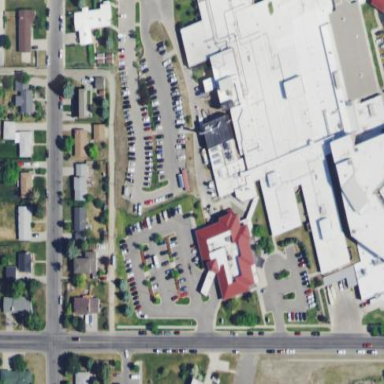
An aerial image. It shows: Hospital building.